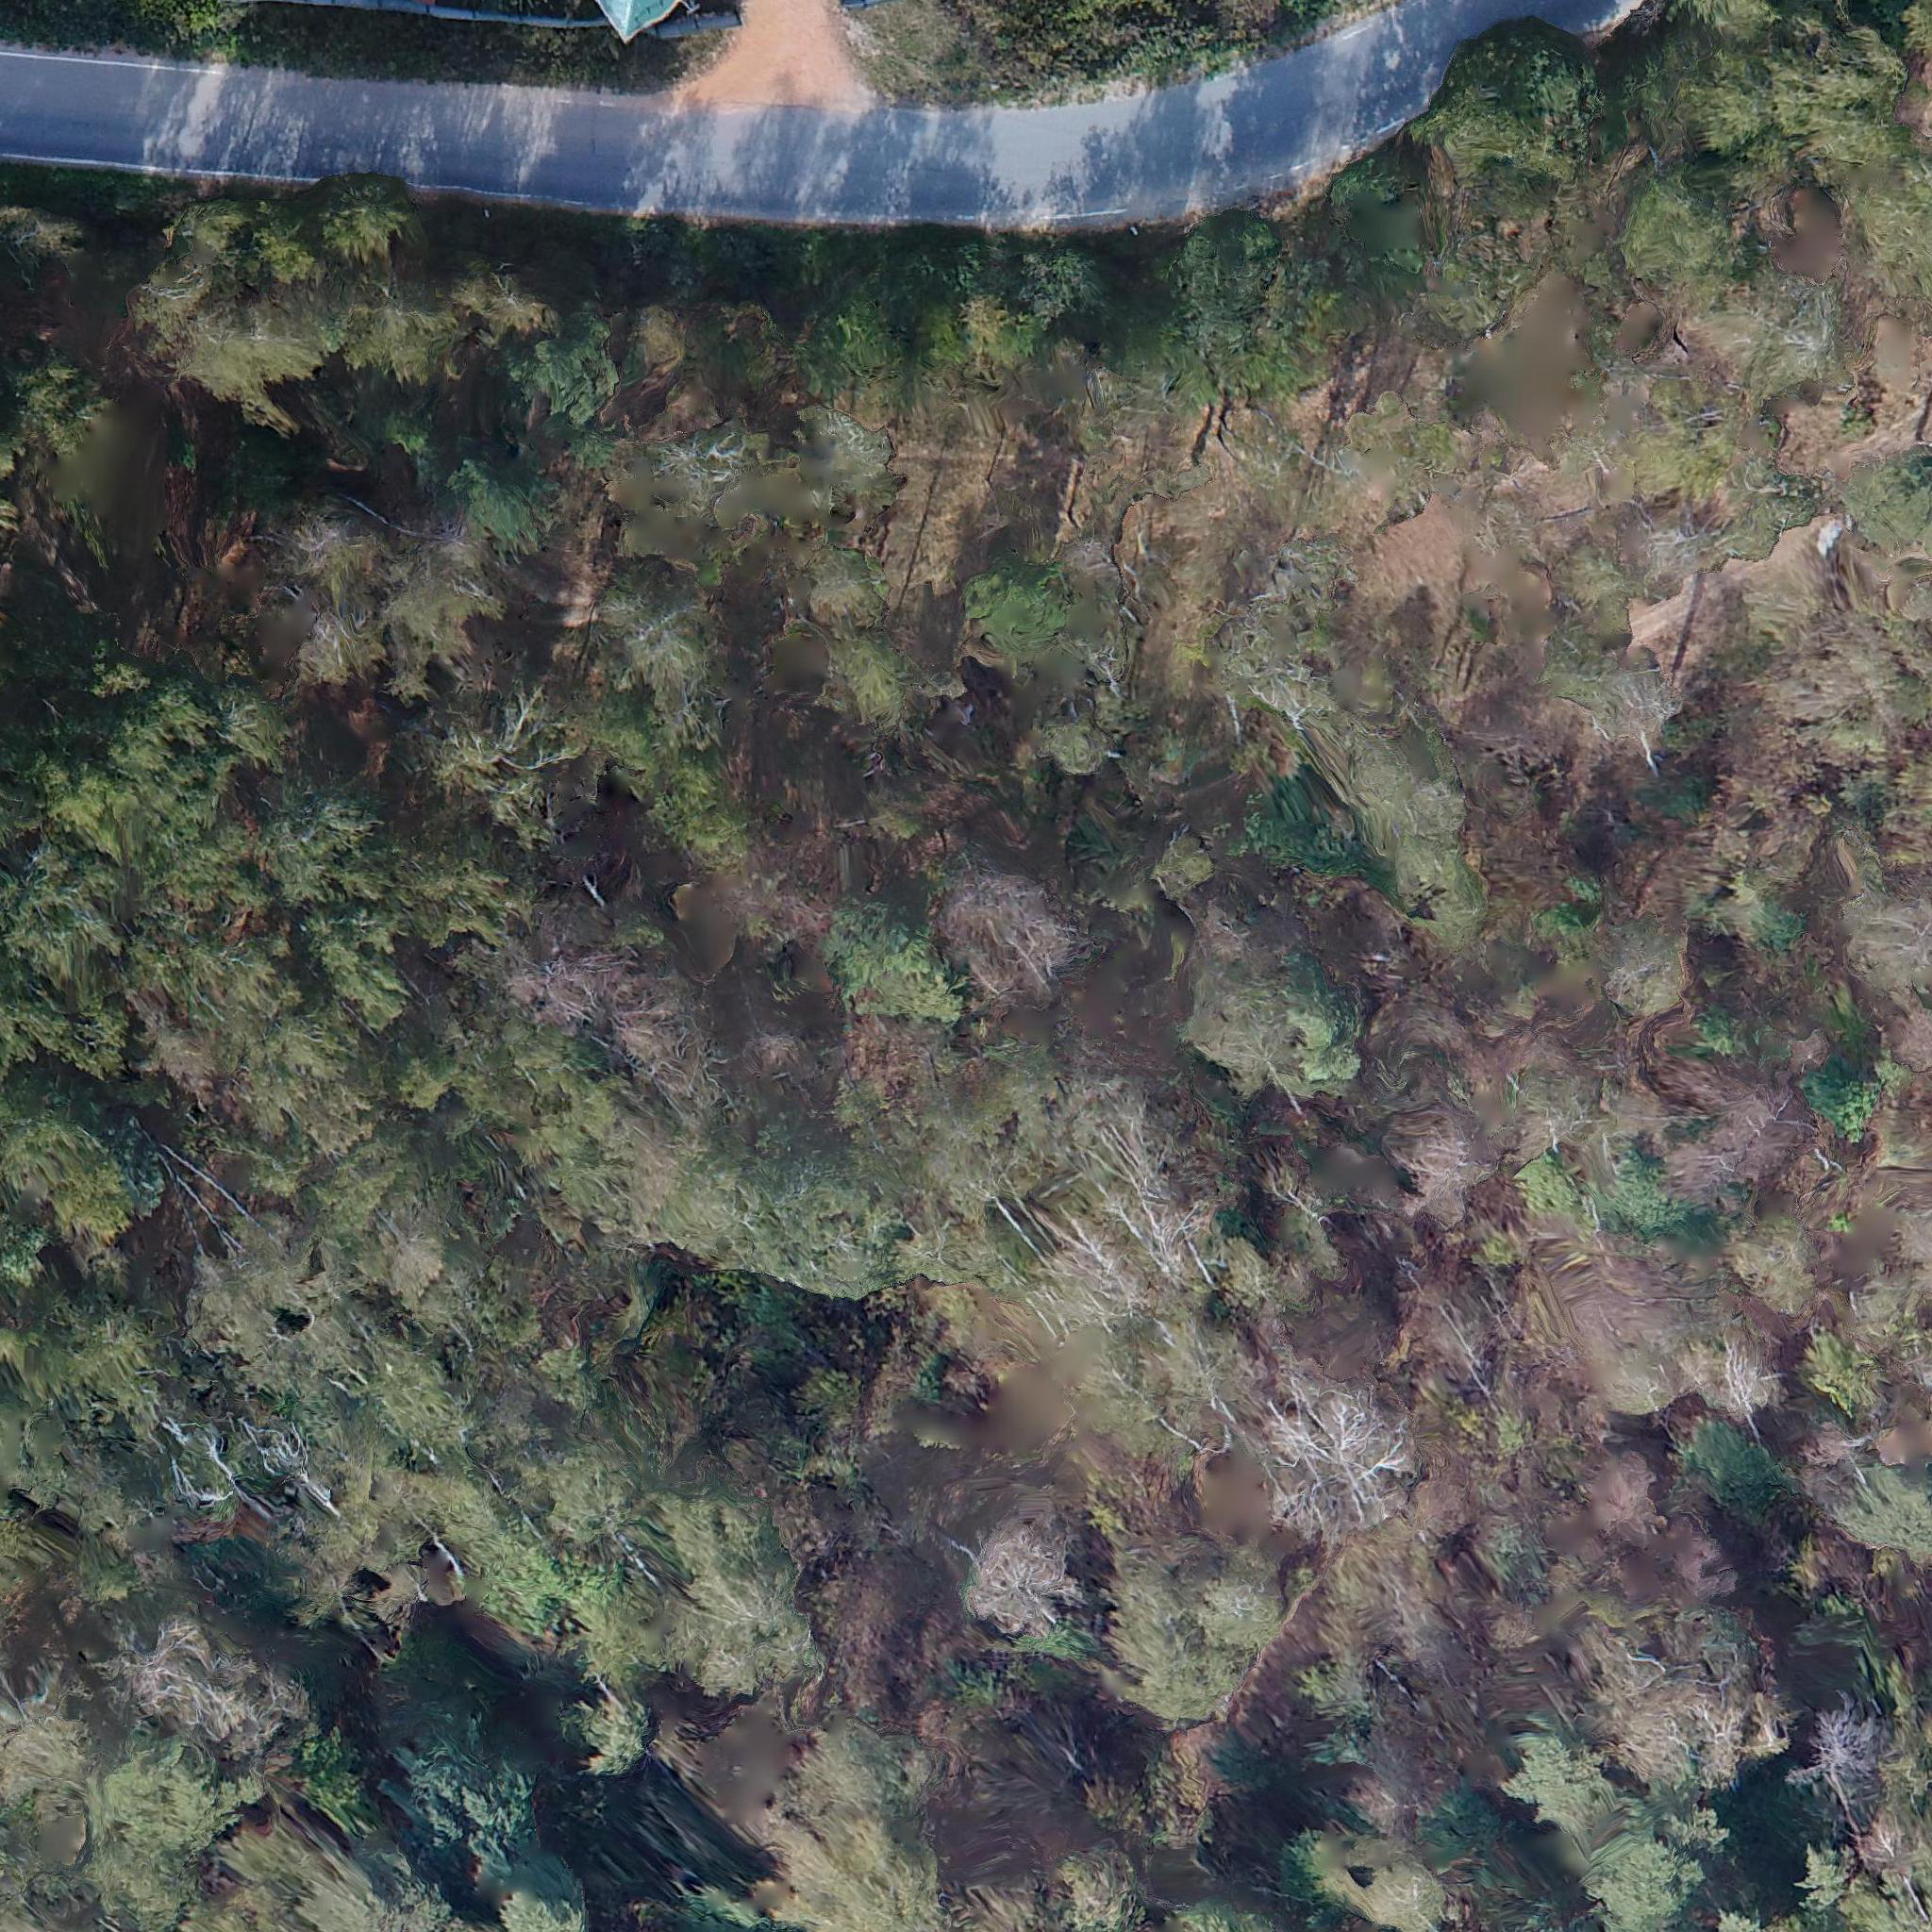
Biome: Sarmatic mixed forests